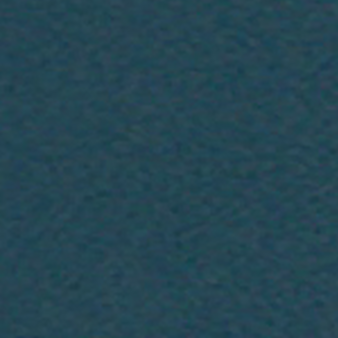
Label: other